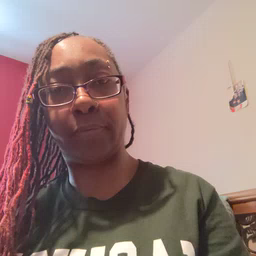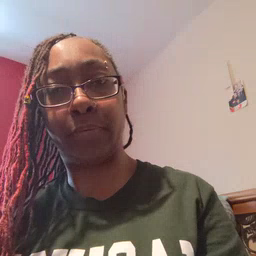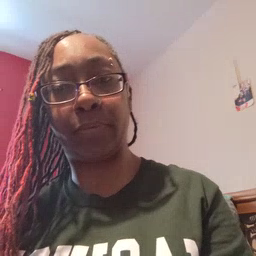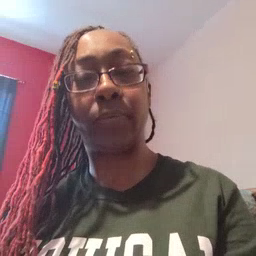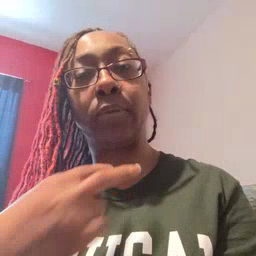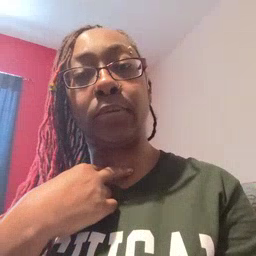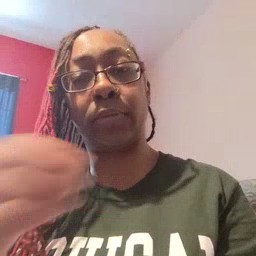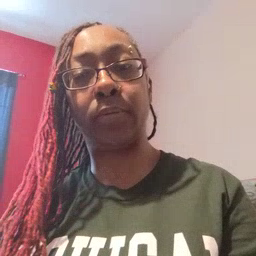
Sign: stuck